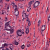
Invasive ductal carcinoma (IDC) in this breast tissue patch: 1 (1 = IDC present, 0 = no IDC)